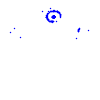
Particle: kaon